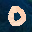
Label: 0